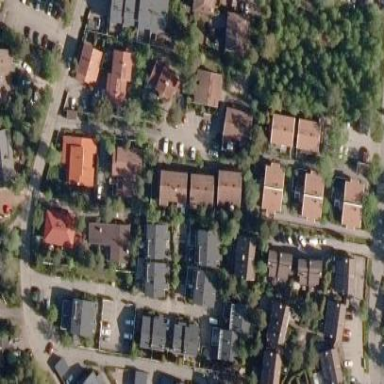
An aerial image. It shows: Residential area with apartments.